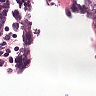
Metastatic tissue present: no